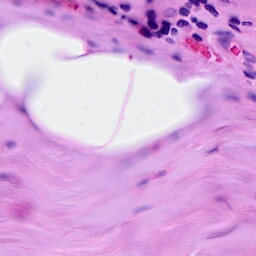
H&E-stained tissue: Breast